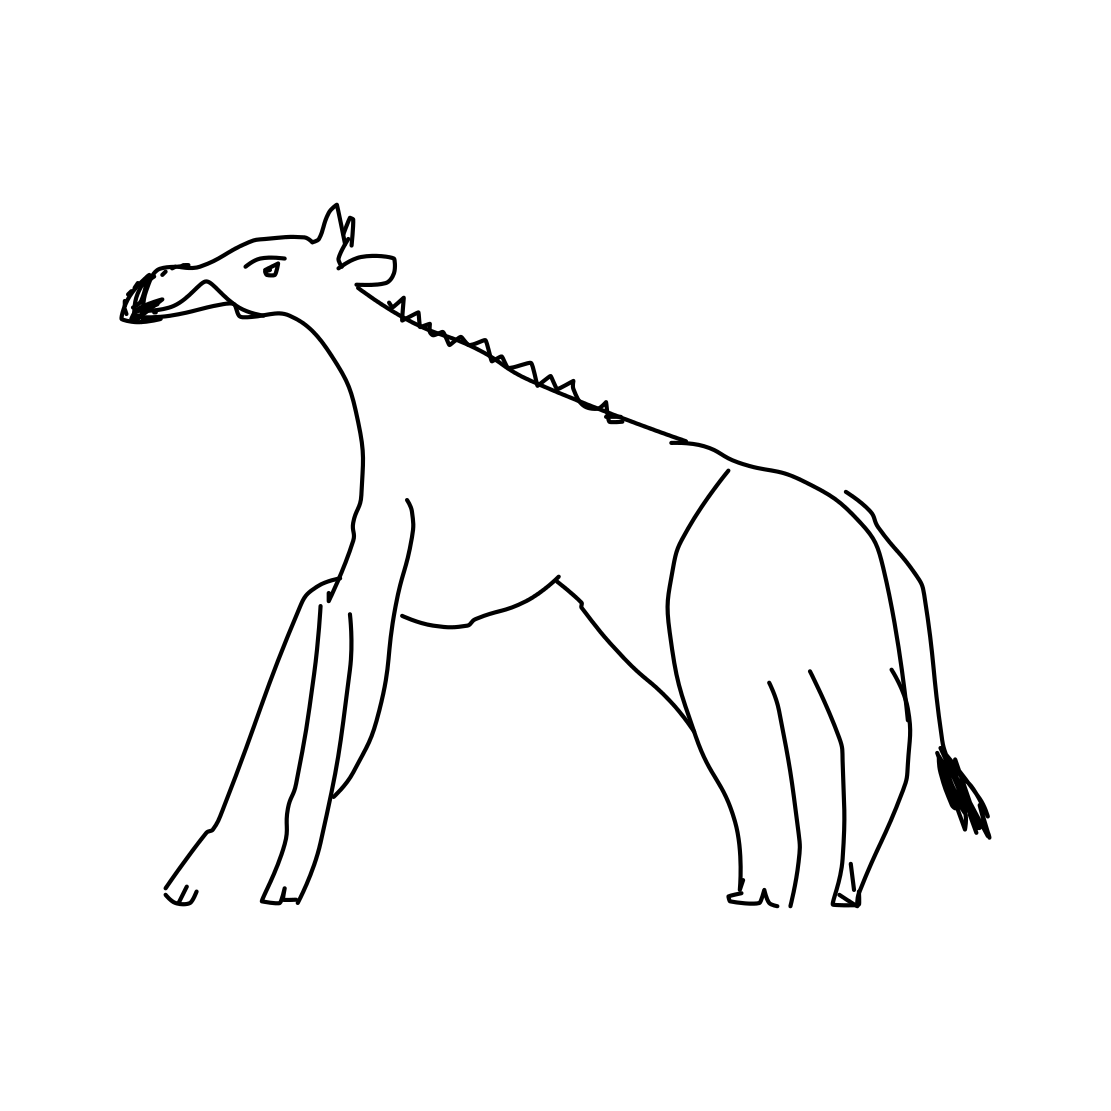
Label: giraffe